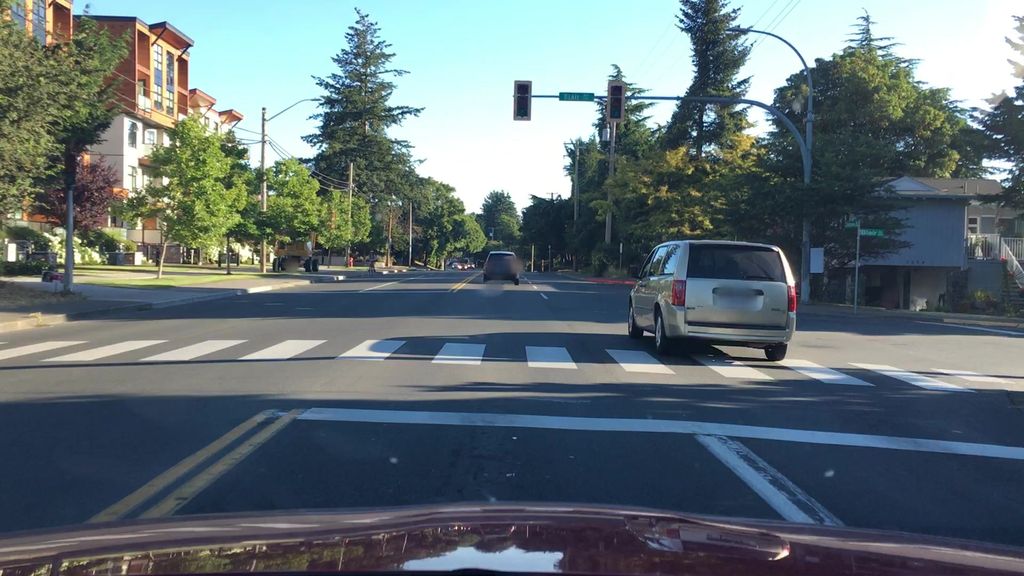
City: victoria